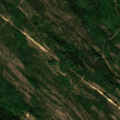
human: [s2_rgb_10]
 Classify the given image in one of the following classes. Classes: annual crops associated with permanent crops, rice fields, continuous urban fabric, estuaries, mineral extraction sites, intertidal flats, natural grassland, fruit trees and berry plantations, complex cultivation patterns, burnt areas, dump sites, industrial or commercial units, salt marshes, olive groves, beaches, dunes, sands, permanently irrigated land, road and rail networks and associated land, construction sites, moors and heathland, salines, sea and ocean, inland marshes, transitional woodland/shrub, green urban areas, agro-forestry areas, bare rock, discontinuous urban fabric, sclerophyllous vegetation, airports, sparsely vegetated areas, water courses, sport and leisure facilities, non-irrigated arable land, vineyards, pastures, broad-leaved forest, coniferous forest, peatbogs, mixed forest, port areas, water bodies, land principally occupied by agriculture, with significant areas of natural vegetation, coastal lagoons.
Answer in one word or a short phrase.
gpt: broad-leaved forest, mixed forest, natural grassland, transitional woodland/shrub